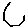
Label: hexagon